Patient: sex F, age 59
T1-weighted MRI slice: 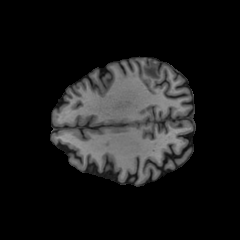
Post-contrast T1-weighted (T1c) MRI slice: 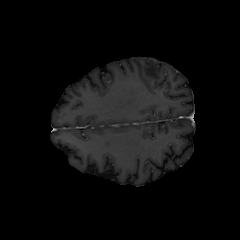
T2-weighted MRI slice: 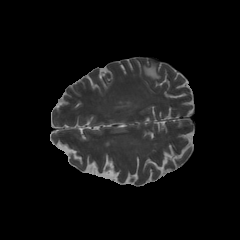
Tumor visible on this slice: yes
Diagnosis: Glioblastoma, IDH-wildtype
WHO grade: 4